Aerial crown-view tile of a tropical tree (Barro Colorado Island, Panama), acquired 20250317:
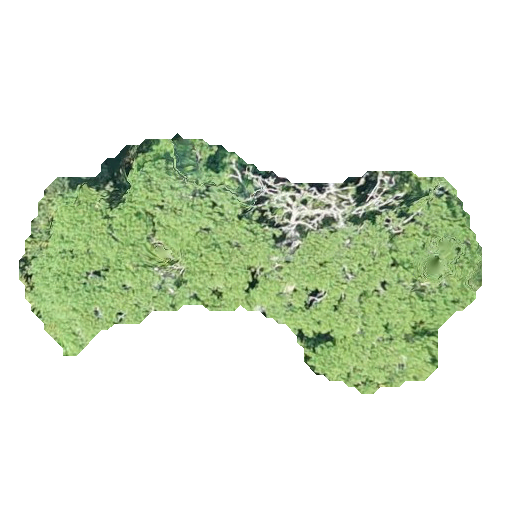
Species: Jacaranda copaia
GBIF accepted scientific name: Jacaranda copaia
Crown area: 111.763 m²